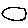
Label: circle